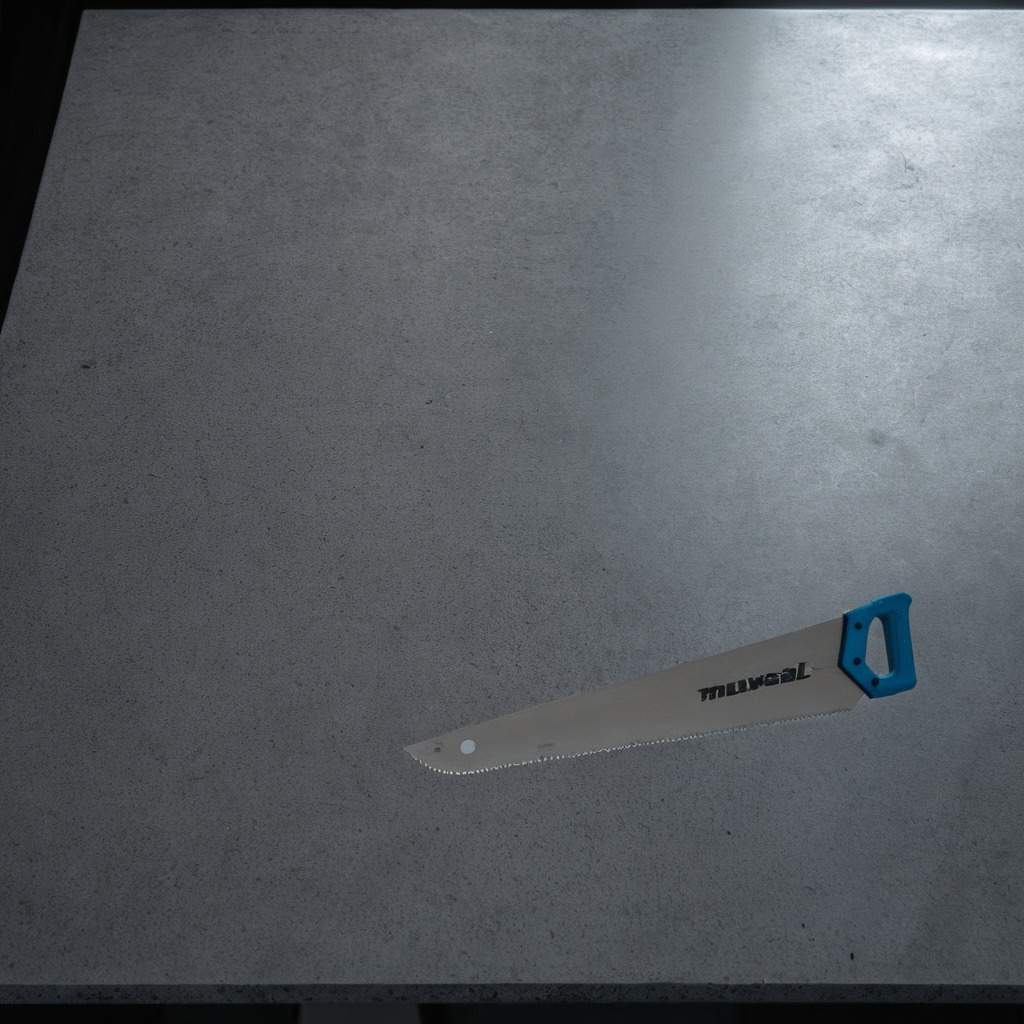
A handheld metal saw is lying on a clean granite table inside a workshop at night dim ambient light soft shadows worn but